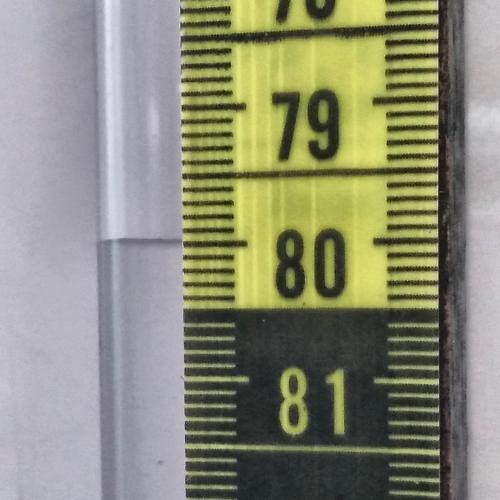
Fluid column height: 80.0 cm